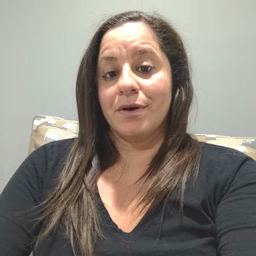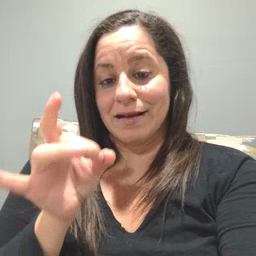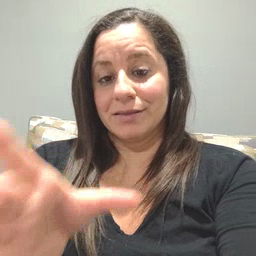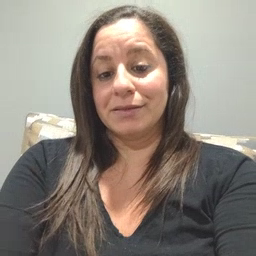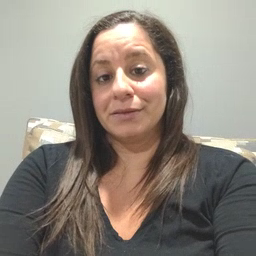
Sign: hate